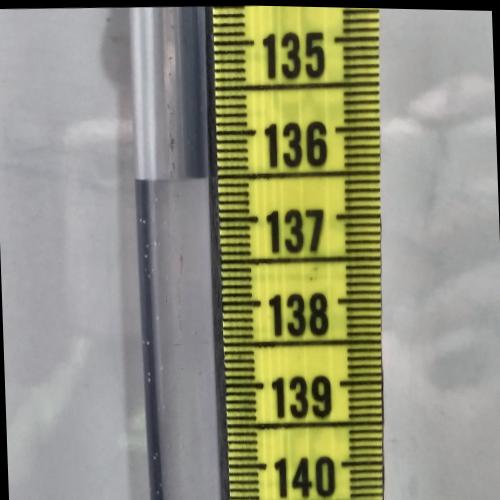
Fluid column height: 136.5 cm